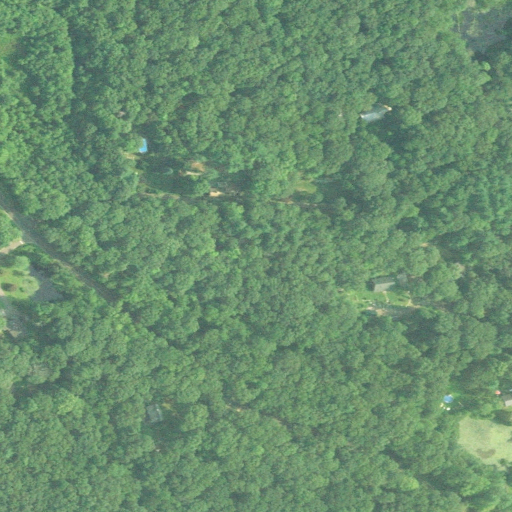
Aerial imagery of mountain in Connecticut named Mount Tom containing deciduous forest, open development, woody wetlands, mixed forest, low intensity development, and medium intensity development